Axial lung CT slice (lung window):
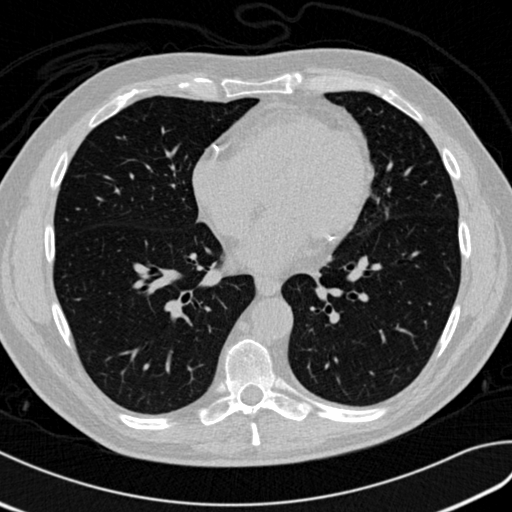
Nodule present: no